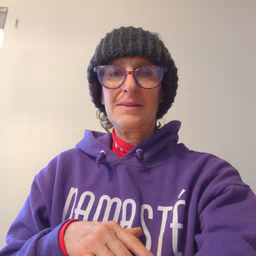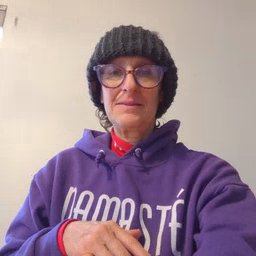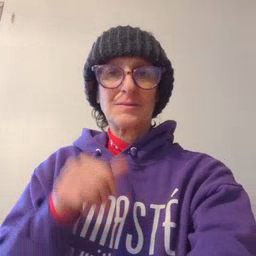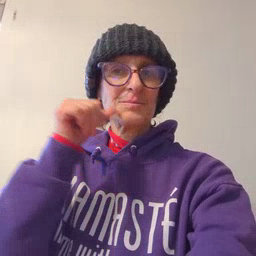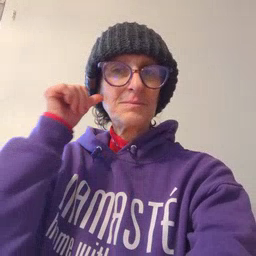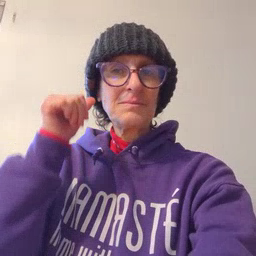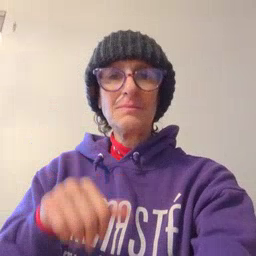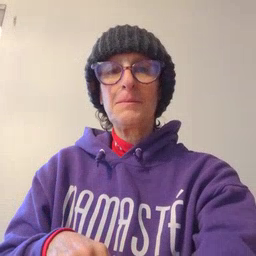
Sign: yesterday